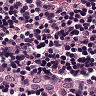
Metastatic tissue present: no